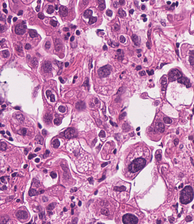
Tumor epithelial tissue: yes
Tumor-associated stroma tissue: yes
Normal tissue: no